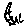
Label: moon